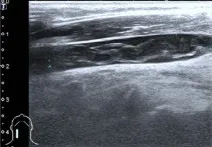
Ultrasound and flow chart of Patient #2 after ablation. (D) Two-dimensional ultrasonography of internal jugular vein thrombosis on the second day after ablation.
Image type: radiology (ultrasound)